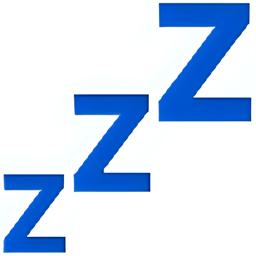
Name: sleeping symbol
Emoji: 💤
Group: Smileys & Emotion
Sub-group: emotion